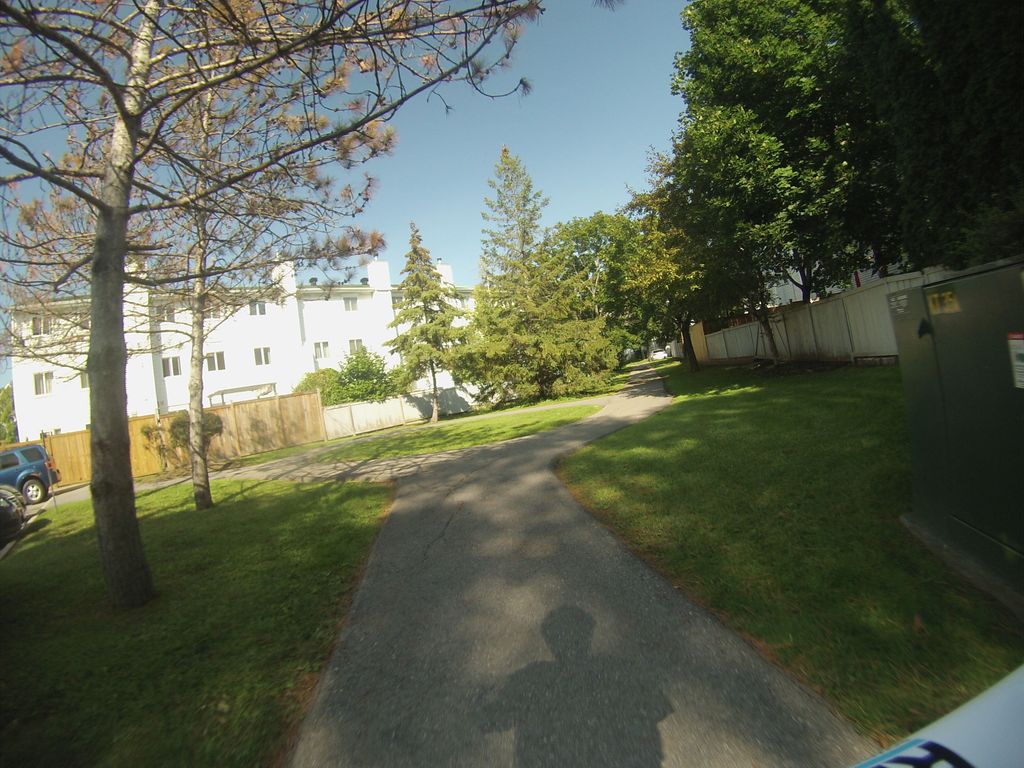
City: ottawa-gatineau